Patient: sex M, age 57
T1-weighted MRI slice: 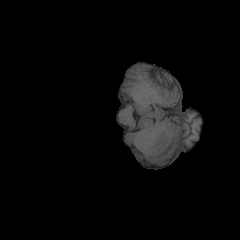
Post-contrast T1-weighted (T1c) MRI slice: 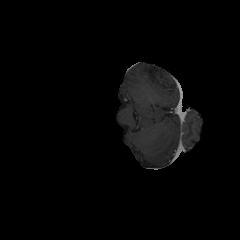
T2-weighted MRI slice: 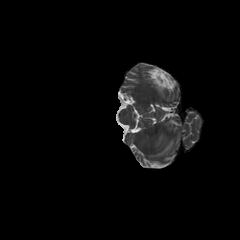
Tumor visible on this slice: no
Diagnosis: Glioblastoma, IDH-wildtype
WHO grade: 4